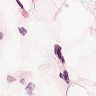
Metastatic tissue present: no